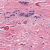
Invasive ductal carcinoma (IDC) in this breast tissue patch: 1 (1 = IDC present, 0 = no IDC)